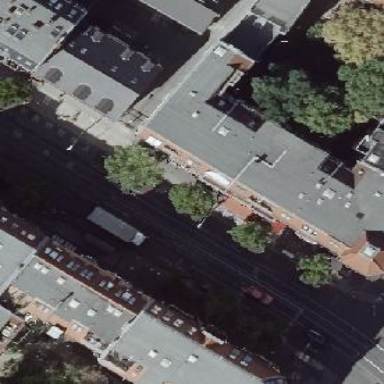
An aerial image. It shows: Building consisting of apartments with double saltbox roof shape.